Interaction volume radius: 5 \u00c5
Interaction volume height: 15 \u00c5
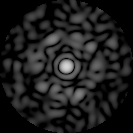
Disorder parameter: 0.8555